Question: I am using NVD3 with Flask and I have dates on the x-axis.
As you can see the lines on x-axis don't coincide with the points. I printing out the day, month, year and hours on the x-axis. I don't understand why the dates are not equally spaced i.e the 'hours' are not the same even though my x-axis data is, so that the lines are more than "24 hrs" apart. I think this is causing the problem.
(Edited)
My code is:
'''
nv.addGraph(function() {
var chart = nv.models.lineChart();
chart.xAxis
.tickFormat(function(d) { return d3.time.format('%d %b %Y')(new Date(parseInt(d))) }
);
chart.yAxis
.tickFormat(d3.format(',.02f'));
chart.tooltipContent(function(key, y, e, graph) {
var x = d3.time.format('%d %b %Y')(new Date(parseInt(graph.point.x)));
var y = String(graph.point.y);
var y = String(graph.point.y);
tooltip_str = '<center><b>'+key+'</b></center>' + y + ' on ' + x;
return tooltip_str;
});
chart.showLegend(true);
d3.select('#lineChart svg')
.datum(data_lineChart)
.transition().duration(500)
.attr('width', 1200)
.attr('height', 450)
.call(chart);
nv.utils.windowResize(chart.update);
return chart;
});
'''
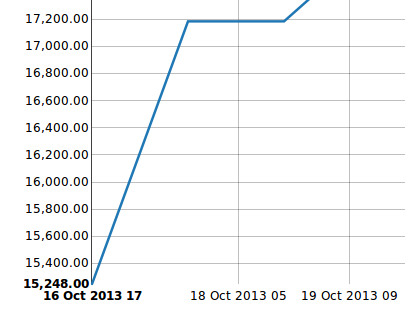
Answer: A better suggestion here as d3 does not scale the x-axis represented by dates well if it is not declared a timescale.
'''
chart.xAxis
.tickFormat(function(d) {
return d3.time.format('%d-%m-%y')(new Date(d))
});
chart.xScale(d3.time.scale()); //fixes misalignment of timescale with line graph
'''